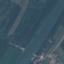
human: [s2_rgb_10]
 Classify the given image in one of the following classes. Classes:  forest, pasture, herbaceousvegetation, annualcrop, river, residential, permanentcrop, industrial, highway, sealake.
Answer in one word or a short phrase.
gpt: River